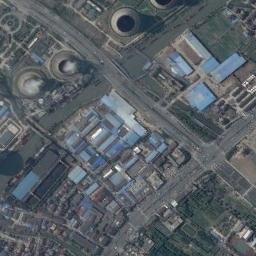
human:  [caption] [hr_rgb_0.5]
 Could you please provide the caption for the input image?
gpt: In the thermal power station there are neatly planned factories and good greening  There are four cooling towers and two are steaming .

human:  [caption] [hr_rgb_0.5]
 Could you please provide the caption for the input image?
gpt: There are two thermal power stations next to the buildings .

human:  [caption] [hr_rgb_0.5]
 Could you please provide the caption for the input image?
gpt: Many buildings are near the thermal power station .

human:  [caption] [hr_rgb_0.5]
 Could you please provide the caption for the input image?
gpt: The thermal power station is next to some buildings and trees .

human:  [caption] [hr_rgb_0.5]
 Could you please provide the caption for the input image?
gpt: There are some blue buildings and three chimneys on the thermal power station .